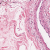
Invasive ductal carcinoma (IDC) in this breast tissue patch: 0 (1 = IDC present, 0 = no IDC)